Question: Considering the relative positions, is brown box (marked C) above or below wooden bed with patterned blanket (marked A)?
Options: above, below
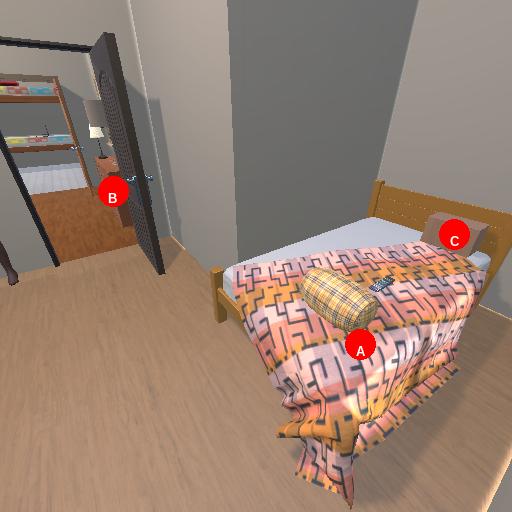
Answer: above